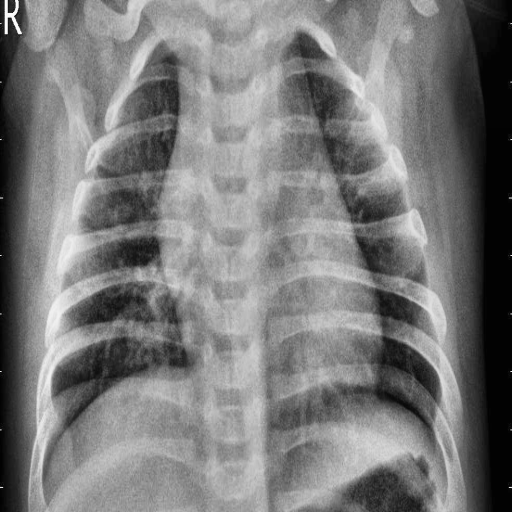
Finding: PNEUMONIA